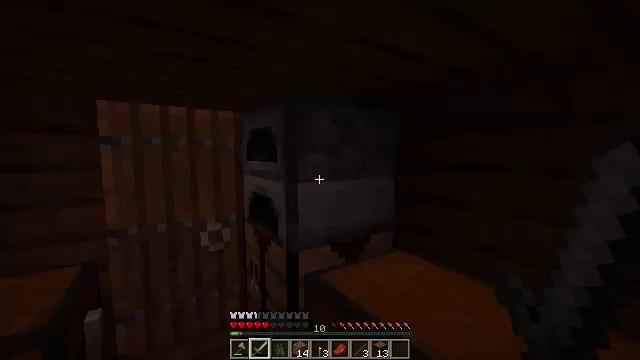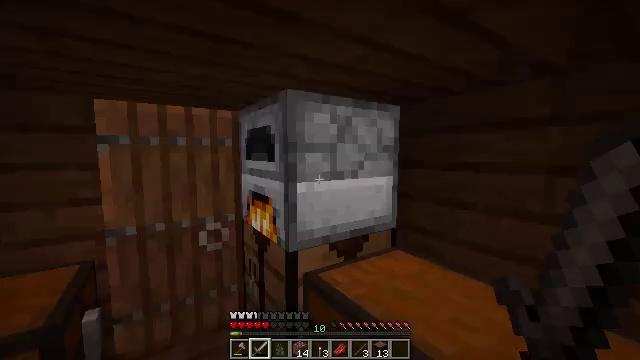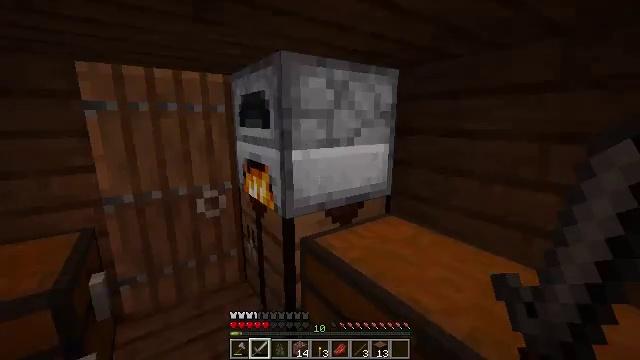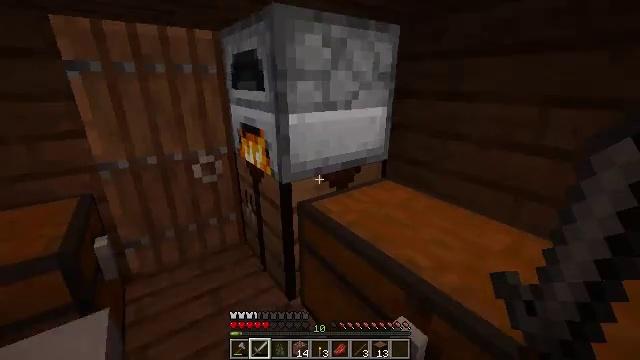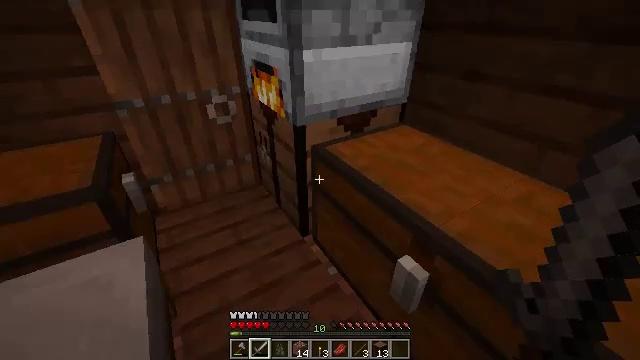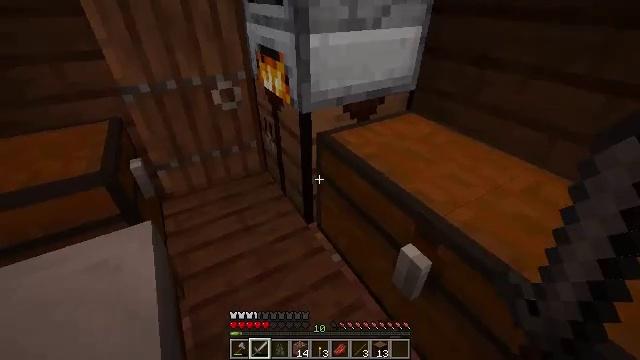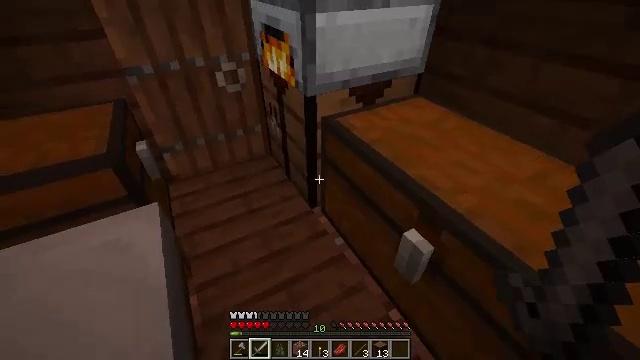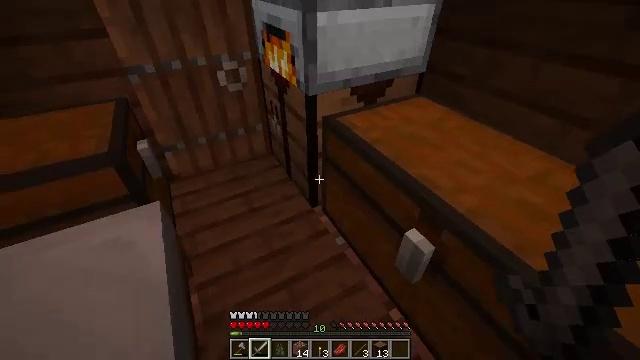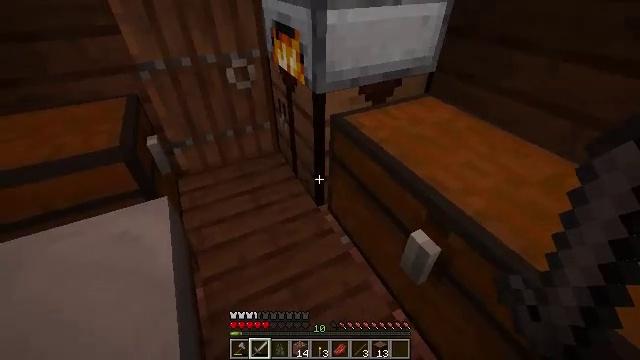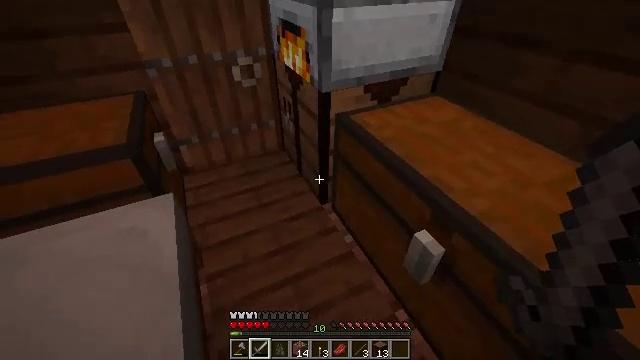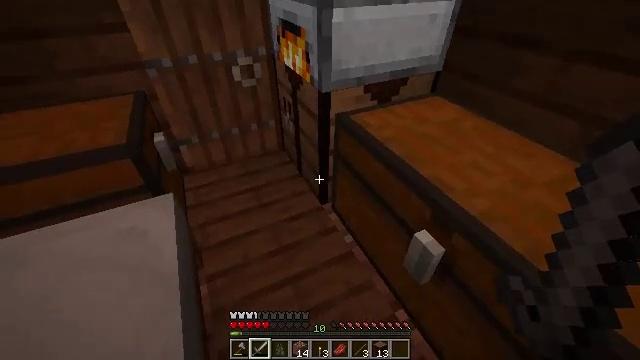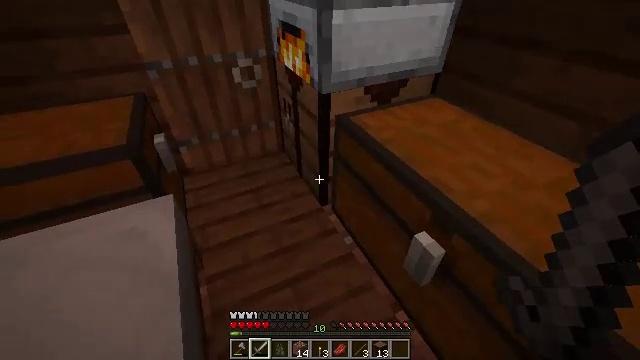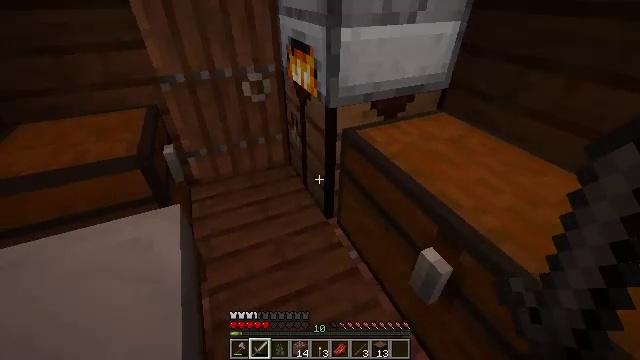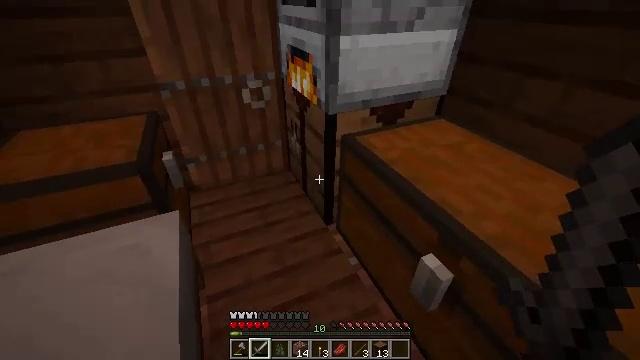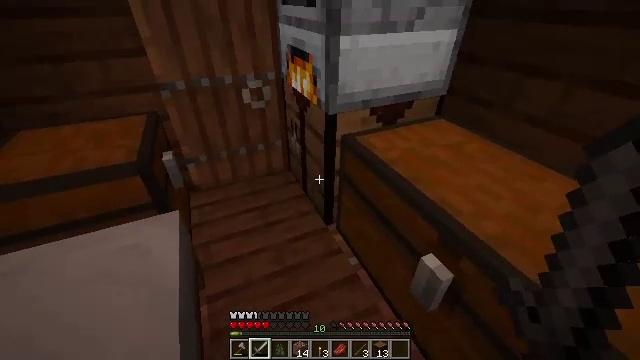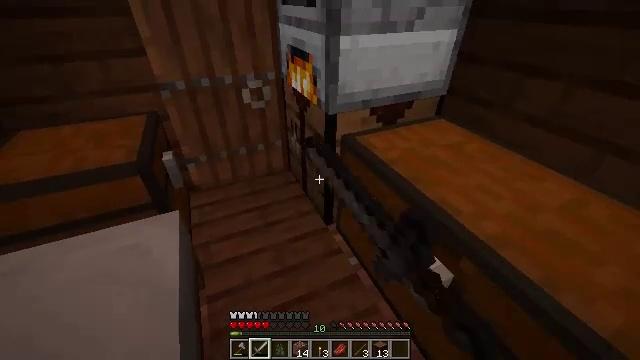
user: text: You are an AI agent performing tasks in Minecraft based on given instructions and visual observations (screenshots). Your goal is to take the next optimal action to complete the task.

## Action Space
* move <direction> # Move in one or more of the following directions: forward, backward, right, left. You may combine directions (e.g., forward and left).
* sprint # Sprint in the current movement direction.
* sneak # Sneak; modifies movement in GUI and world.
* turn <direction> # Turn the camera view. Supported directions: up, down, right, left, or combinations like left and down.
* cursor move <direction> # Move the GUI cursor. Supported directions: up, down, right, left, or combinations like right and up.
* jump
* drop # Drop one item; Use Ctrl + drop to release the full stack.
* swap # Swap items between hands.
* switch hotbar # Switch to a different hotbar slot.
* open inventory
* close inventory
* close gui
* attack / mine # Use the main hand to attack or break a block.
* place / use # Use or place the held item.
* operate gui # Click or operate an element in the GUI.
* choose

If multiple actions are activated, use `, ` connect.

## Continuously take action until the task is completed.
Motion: motion action
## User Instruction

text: Obtain black dye via the crafting process.
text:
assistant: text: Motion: close gui
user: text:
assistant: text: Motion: turn down, open inventory
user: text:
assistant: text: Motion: turn down
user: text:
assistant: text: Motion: turn left and down
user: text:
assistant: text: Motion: turn left and down
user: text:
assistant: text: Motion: turn left and down
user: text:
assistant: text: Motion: no_op
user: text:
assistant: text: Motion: turn left
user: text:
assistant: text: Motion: turn left
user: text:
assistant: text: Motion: no_op
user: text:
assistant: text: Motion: no_op
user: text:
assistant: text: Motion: turn left and up
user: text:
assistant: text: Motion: turn up
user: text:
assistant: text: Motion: use / place
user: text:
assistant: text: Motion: use / place
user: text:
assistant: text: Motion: use / place
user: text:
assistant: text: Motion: no_op
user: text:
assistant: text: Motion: no_op
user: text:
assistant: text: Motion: no_op
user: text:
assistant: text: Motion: no_op
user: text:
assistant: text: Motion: no_op
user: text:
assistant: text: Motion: no_op
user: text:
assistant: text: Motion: no_op
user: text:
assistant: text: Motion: no_op
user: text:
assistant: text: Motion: no_op
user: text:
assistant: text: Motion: no_op
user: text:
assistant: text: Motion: no_op
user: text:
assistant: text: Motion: no_op
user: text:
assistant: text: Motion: cursor move left
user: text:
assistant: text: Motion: no_op